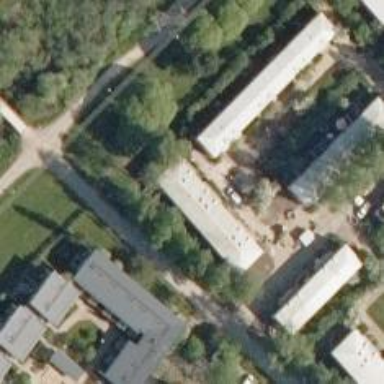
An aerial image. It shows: Terrace building.